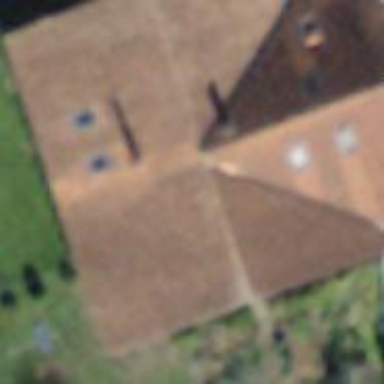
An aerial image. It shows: Farm building.